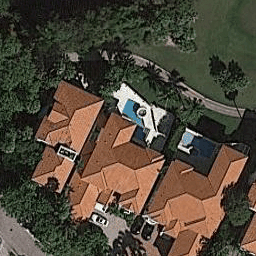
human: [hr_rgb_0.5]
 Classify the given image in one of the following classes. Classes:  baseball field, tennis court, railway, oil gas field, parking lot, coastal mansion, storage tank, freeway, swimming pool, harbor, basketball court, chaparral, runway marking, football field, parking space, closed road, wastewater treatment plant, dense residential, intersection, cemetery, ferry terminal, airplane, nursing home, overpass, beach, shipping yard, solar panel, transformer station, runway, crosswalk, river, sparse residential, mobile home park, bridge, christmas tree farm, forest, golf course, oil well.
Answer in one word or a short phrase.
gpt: coastal mansion